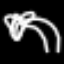
Label: palm tree